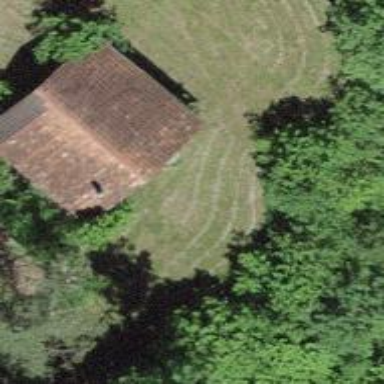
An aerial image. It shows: Cabin is depicted in the image.